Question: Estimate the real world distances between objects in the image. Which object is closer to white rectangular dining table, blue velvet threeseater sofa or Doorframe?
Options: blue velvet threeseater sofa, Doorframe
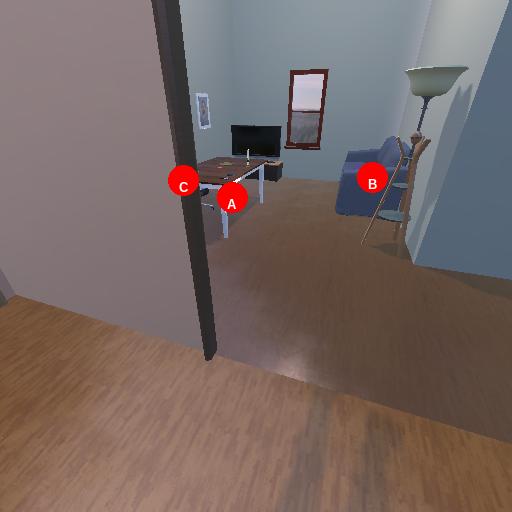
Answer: blue velvet threeseater sofa